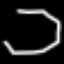
Label: octagon